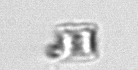
Label: Bacillariophyceae_morphotype1